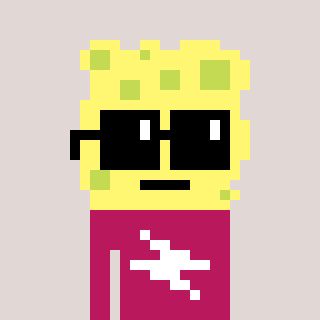
a pixel art character with square black sunglasses, a sponge-shaped head and a darkpink-colored body on a warm background